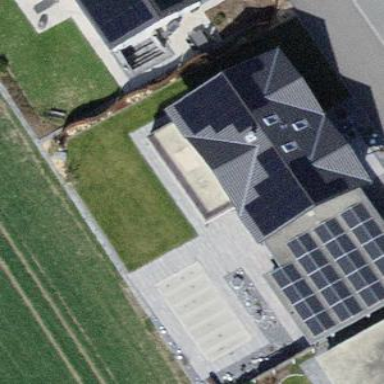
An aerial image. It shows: View of roof of building.